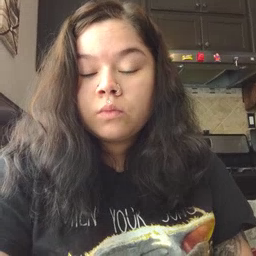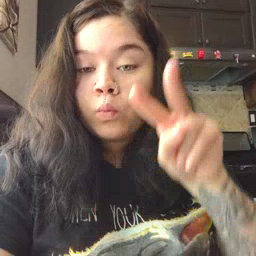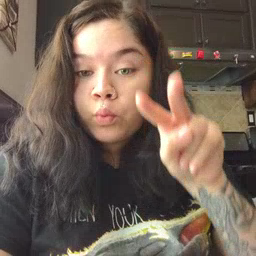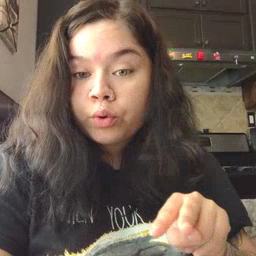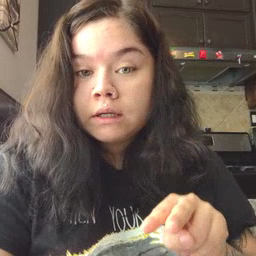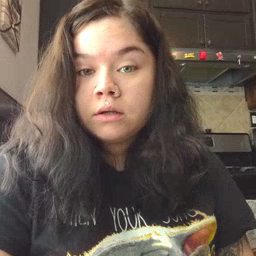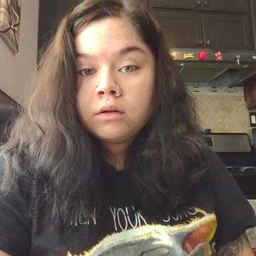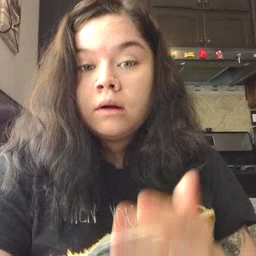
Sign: read